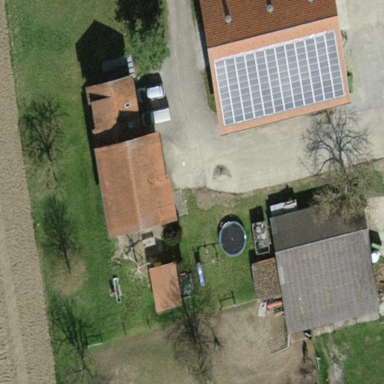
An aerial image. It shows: Farmyard area.